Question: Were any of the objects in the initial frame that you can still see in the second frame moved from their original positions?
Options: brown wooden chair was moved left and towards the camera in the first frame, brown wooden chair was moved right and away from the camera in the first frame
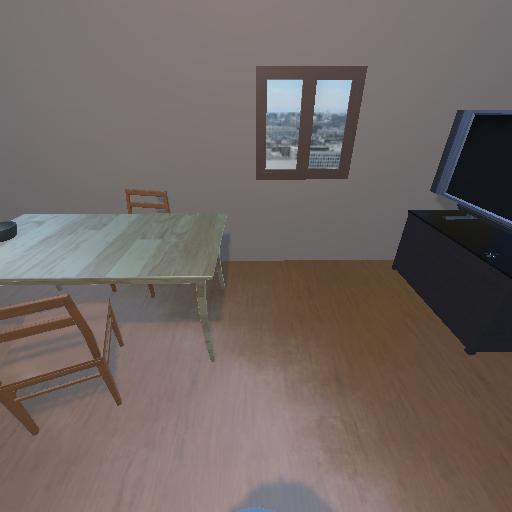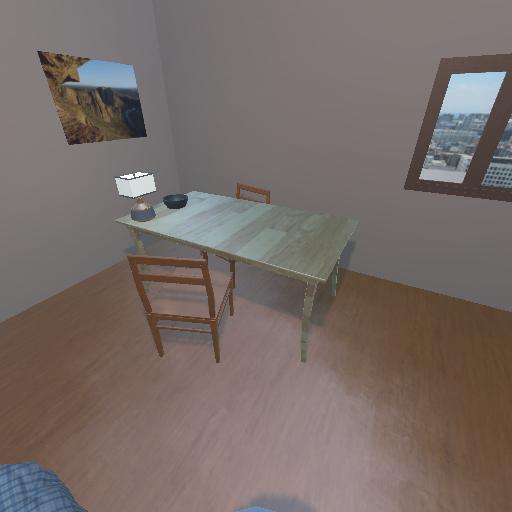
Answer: brown wooden chair was moved left and towards the camera in the first frame